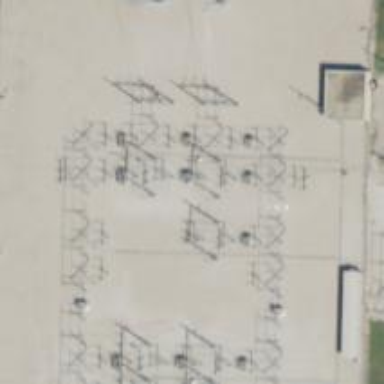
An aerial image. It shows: Switch for power supply.